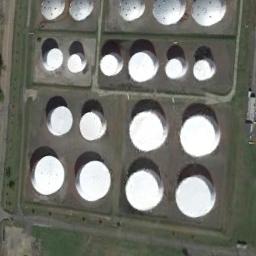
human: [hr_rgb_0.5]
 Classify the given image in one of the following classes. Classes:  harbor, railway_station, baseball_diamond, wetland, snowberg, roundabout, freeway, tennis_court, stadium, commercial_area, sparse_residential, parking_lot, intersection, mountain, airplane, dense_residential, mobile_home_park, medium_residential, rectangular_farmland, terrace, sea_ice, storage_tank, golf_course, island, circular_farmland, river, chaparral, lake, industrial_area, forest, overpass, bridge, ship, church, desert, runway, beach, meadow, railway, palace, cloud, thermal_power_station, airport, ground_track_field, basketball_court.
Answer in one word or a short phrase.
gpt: storage_tank